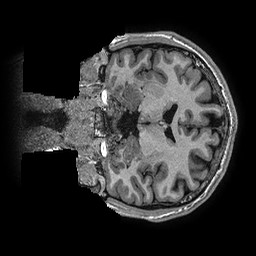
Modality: T1w
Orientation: coronal
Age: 28
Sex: male
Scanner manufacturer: ge
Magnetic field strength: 3 T
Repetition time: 0.006952 s
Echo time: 0.00292 s